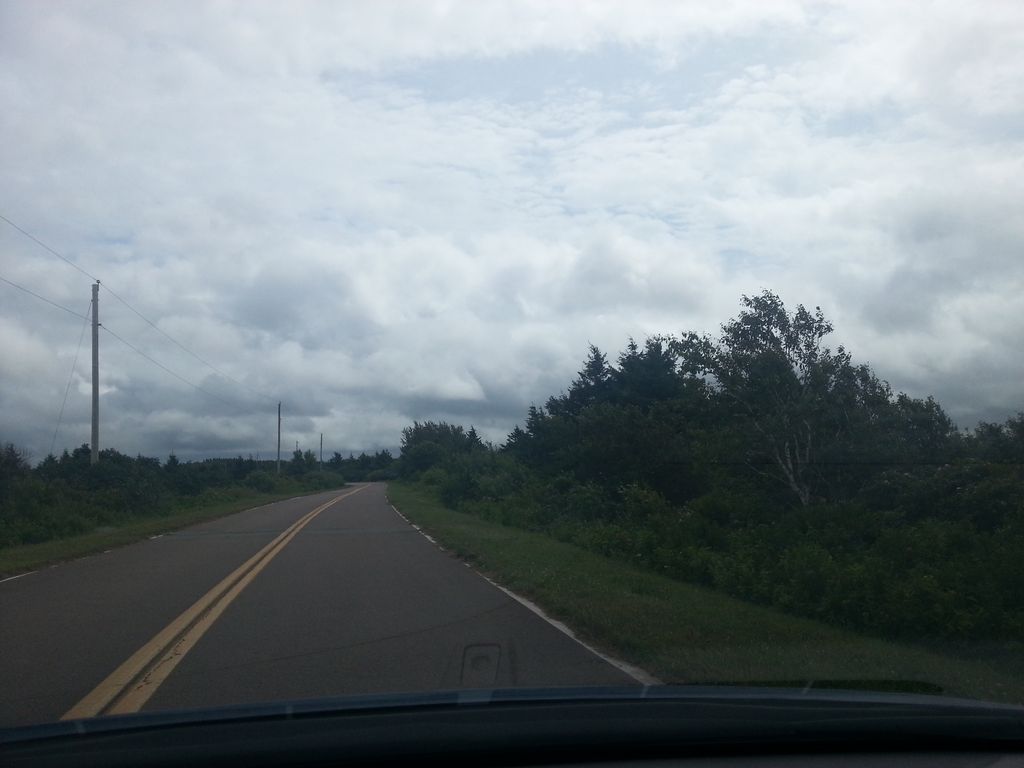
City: charlottetown